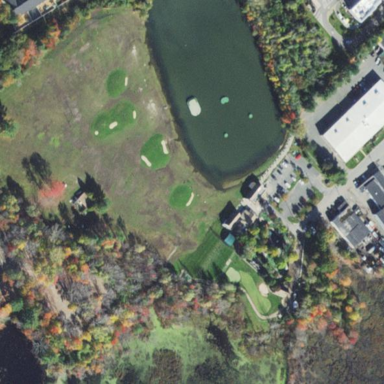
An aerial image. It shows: Golf driving range located on leisure land pitch.